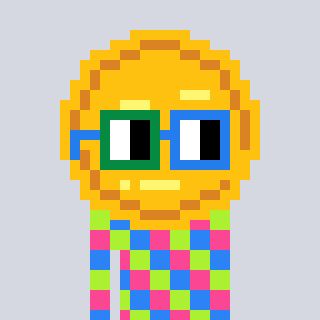
a pixel art character with square green and blue glasses, a medal-shaped head and a grayscale-colored body on a cool background